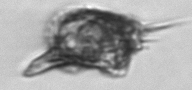
Label: Amylax